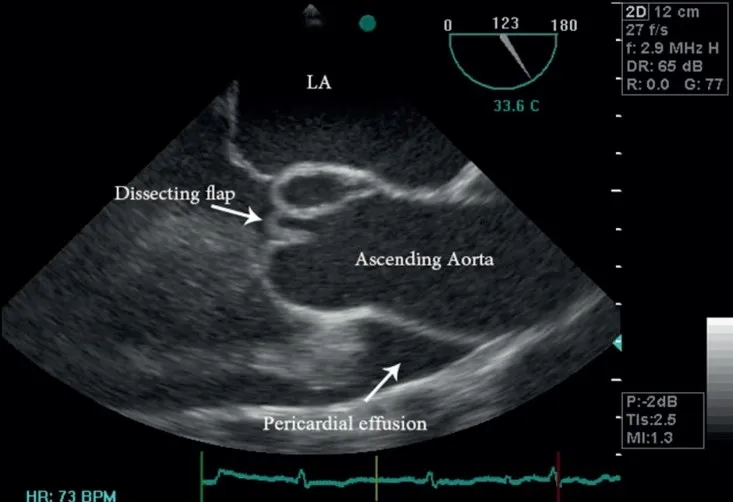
Transesophageal echocardiography in the mid-esophageal view, demonstrating a linear dissection flap originating from the non-coronary sinus of Valsalva.
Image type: radiology (ultrasound)